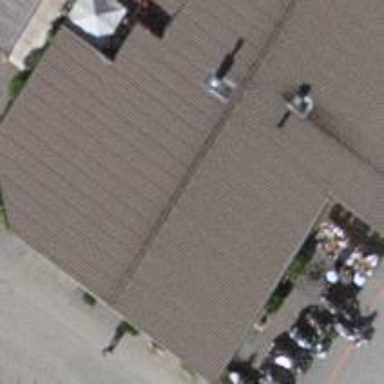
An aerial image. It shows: Restaurant.